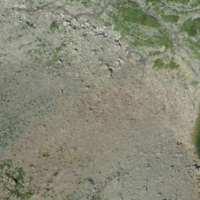
EUNIS habitat code: 48
Species observed at this site:
Silene acaulis